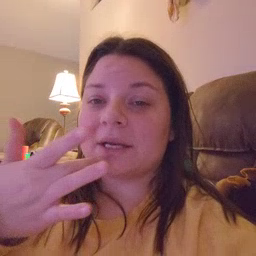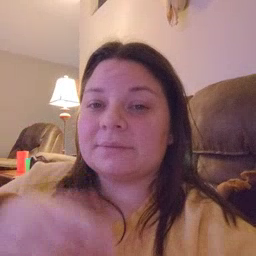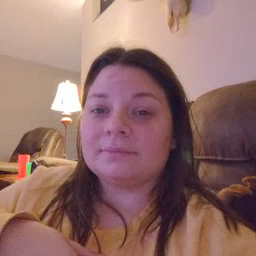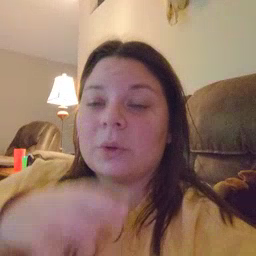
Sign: taste